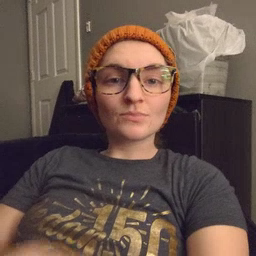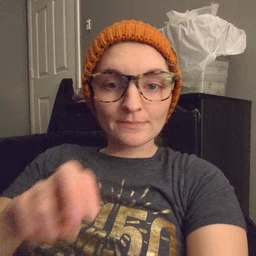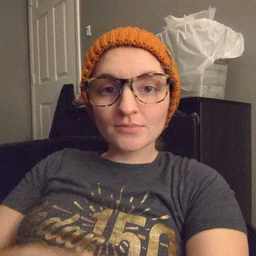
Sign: ride